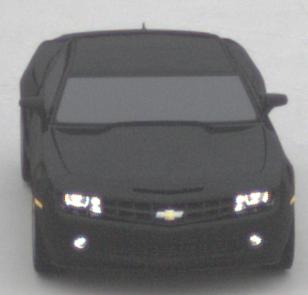
Make: Chevrolet
Model: Camaro Cabriolet 6.2 V8
Detailed model: Camaro (V) Coupé
Model produced from: 2011/09
Model produced until: 2014/02
Doors: 2
Color: black
Road condition: dry road
Daytime: midday
Contrast: low contrast